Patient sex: M
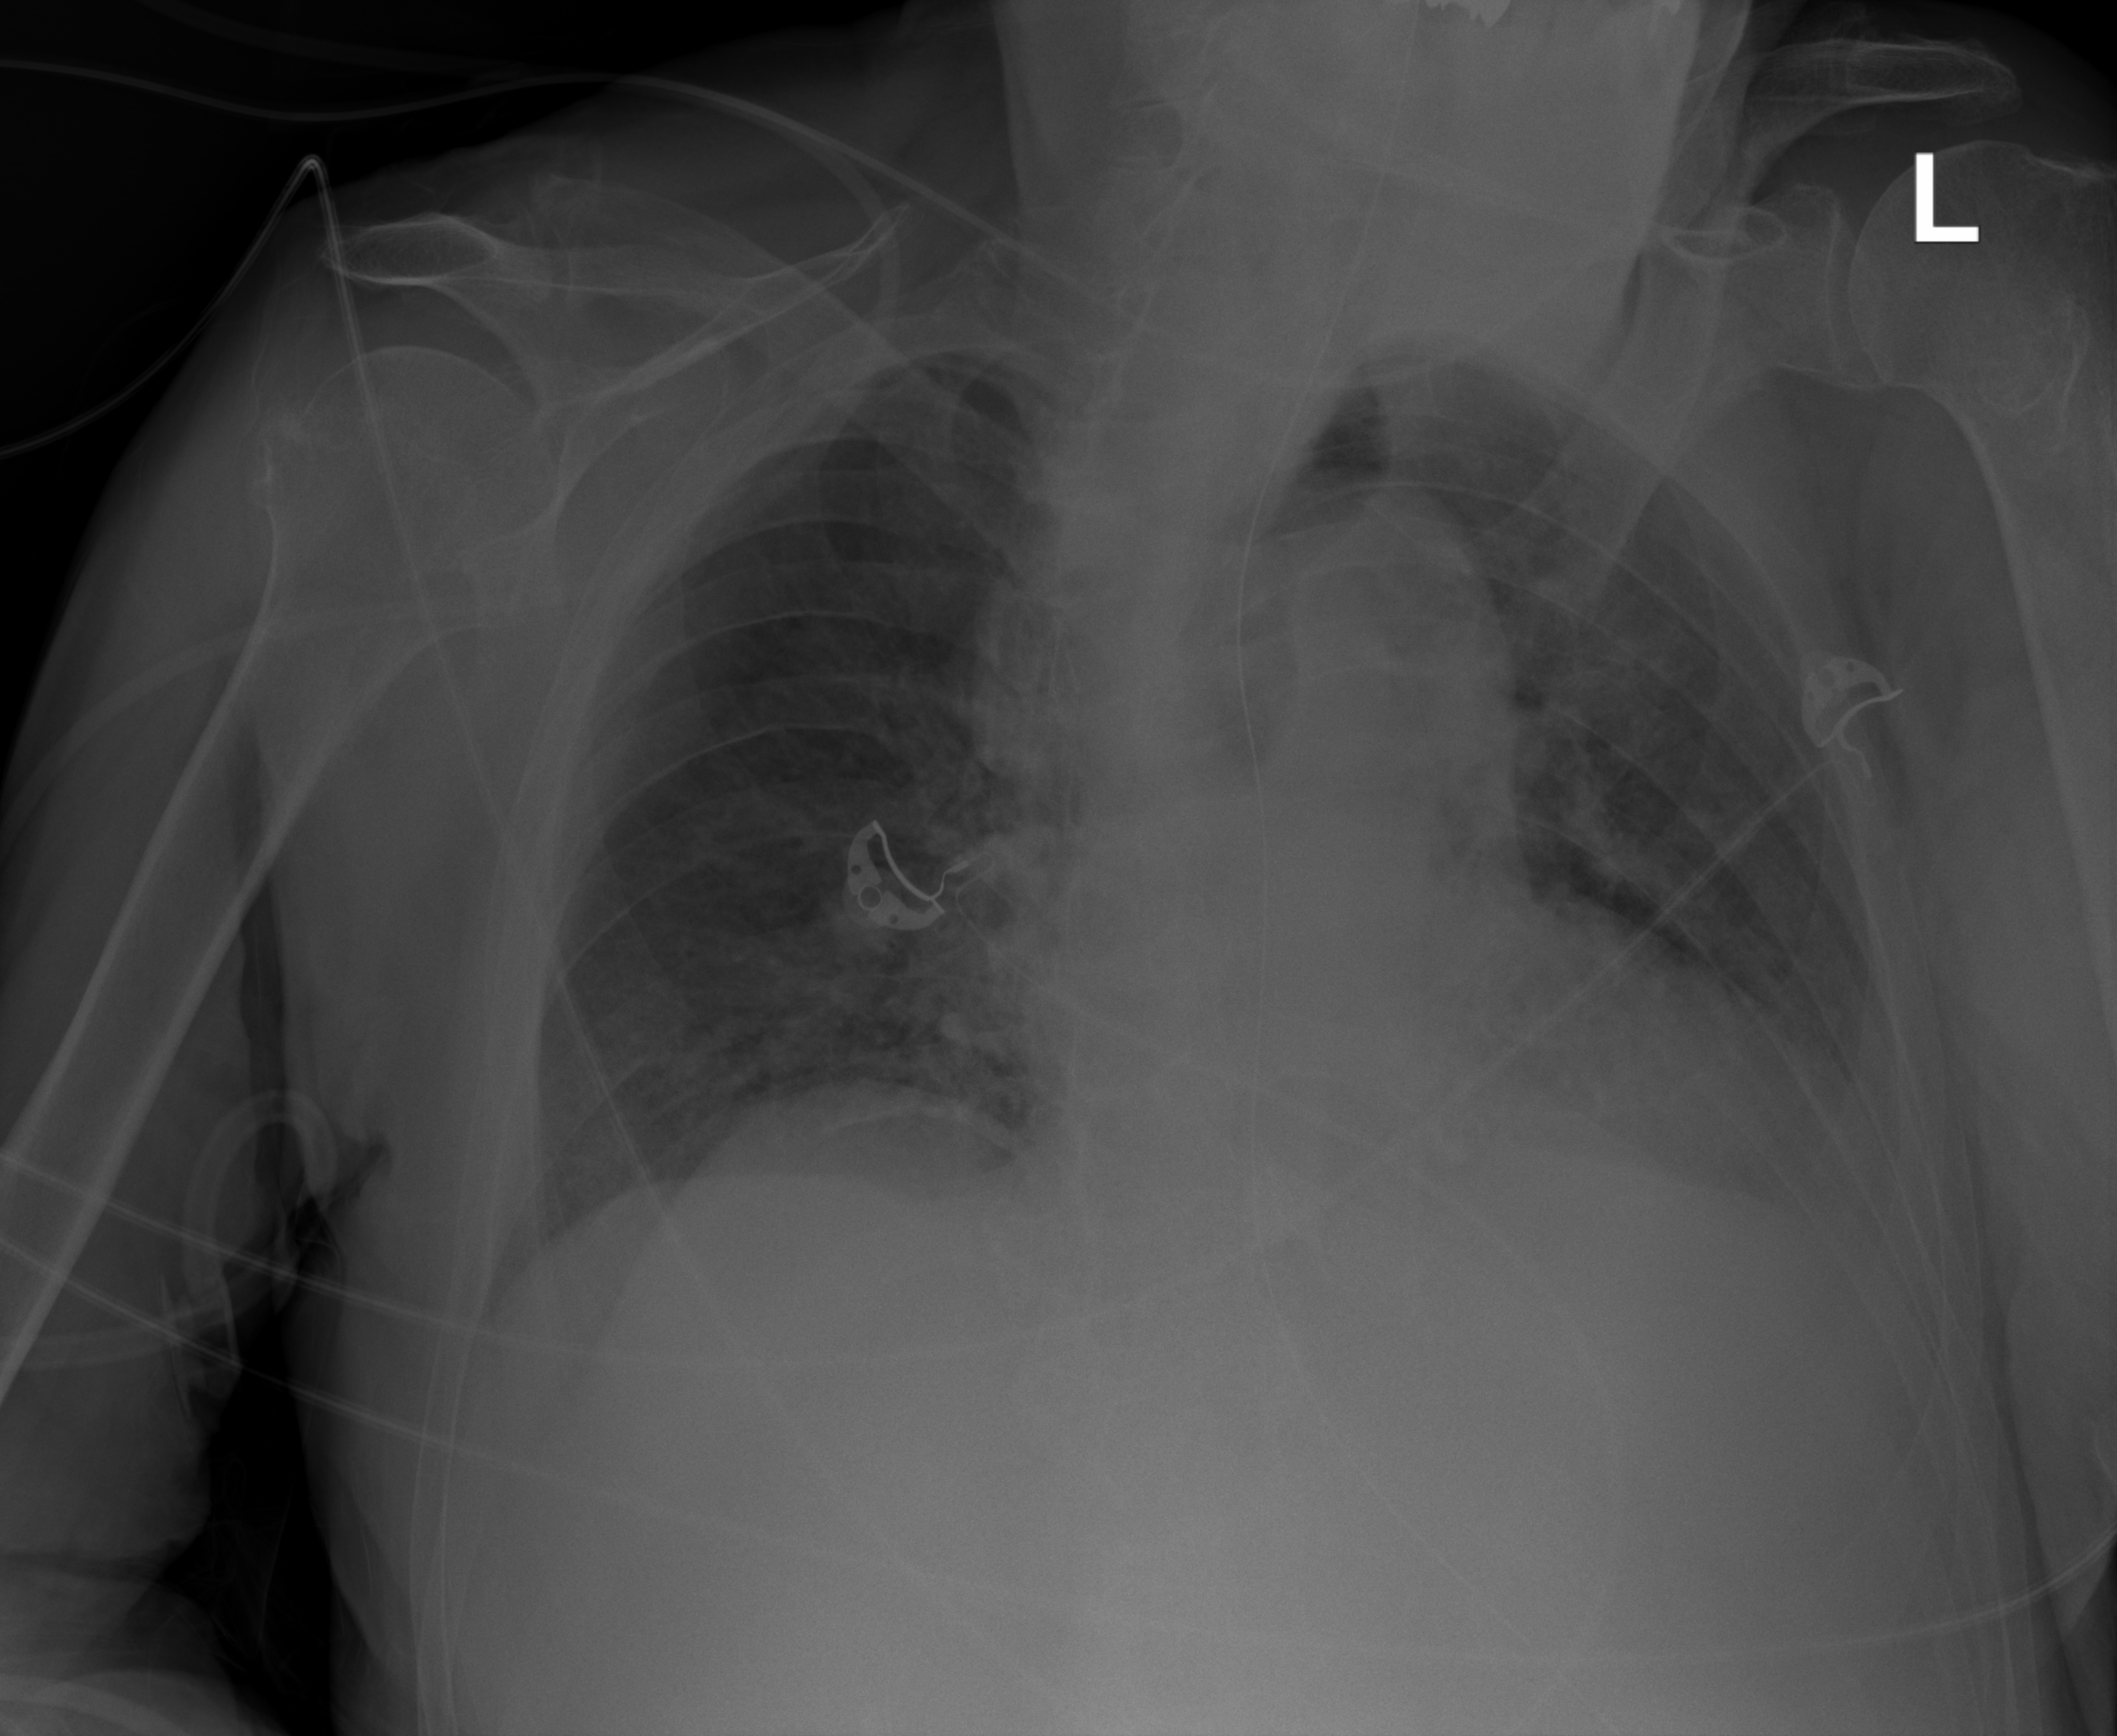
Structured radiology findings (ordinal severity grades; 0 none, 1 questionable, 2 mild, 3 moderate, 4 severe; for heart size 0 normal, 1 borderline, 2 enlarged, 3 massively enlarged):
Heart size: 1
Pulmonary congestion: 2
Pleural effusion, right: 0
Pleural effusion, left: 0
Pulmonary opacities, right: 1
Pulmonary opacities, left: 2
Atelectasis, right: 2
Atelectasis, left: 2